Question: I cant seem to properly position my layouts the way I want them to be.
What my layout looks like is like this:
'''
LinearLayout
LinearLayout
ListView
LinearLayout
TextView
TextView
TextView
Button
'''

Any thoughts on this please as to what Layouts i will use?
Help will be appreciated
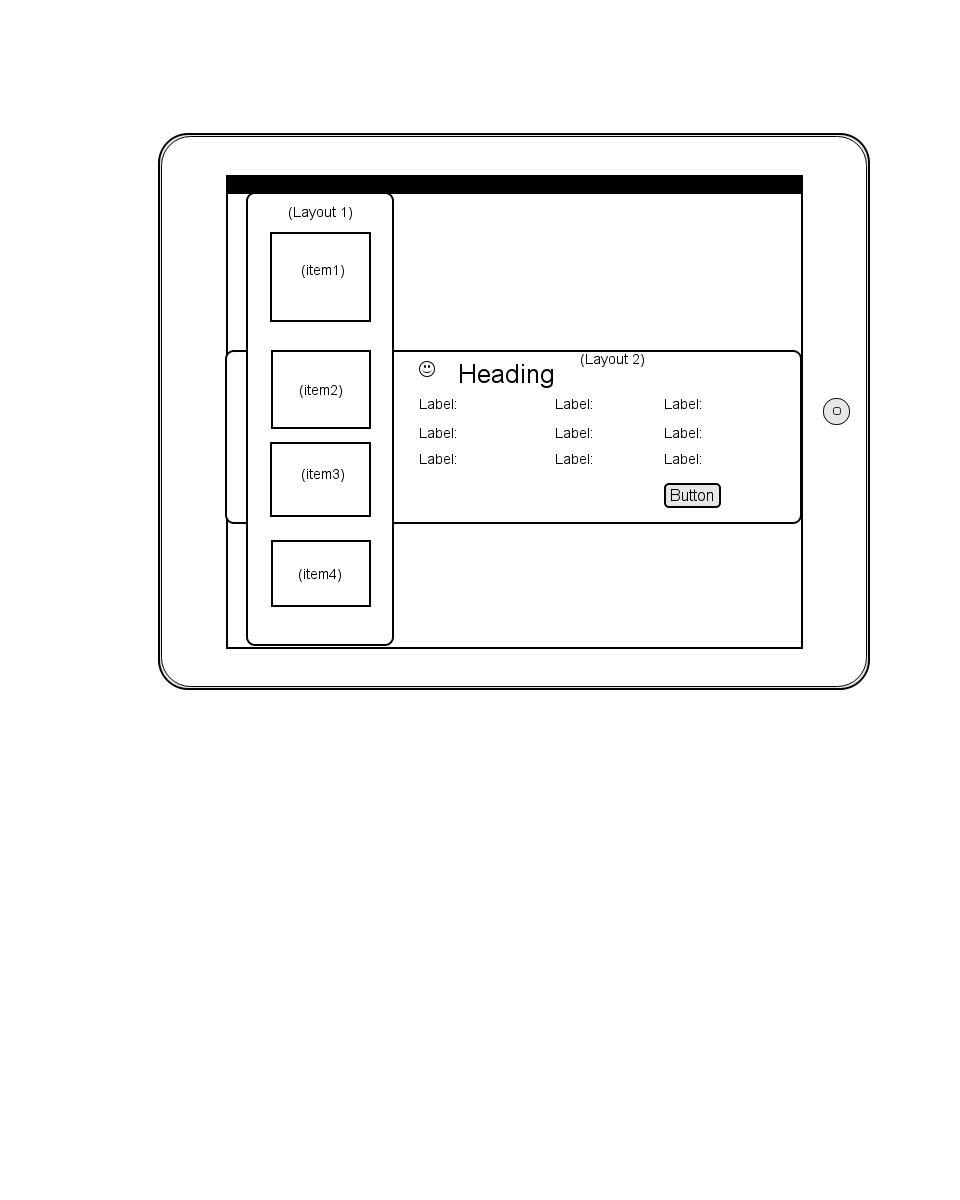
Answer: try this
'''
<?xml version="1.0" encoding="utf-8"?>
<RelativeLayout xmlns:android="http://schemas.android.com/apk/res/android"
android:id="@+id/homeTableLayout"
android:layout_width="fill_parent"
android:layout_height="fill_parent"
android:orientation="horizontal"
>
<LinearLayout
android:layout_centerInParent="true"
android:layout_width="fill_parent"
android:layout_height="100dip"
android:background="@android:color/holo_blue_dark"
>
<!-- arrange your lables and button here -->
</LinearLayout>
<LinearLayout
android:layout_width="100dip"
android:layout_height="fill_parent"
android:background="@android:color/holo_purple"
android:layout_marginLeft="20dip"
>
<ListView
android:layout_width="fill_parent"
android:layout_height="fill_parent"
></ListView>
</LinearLayout>
</RelativeLayout>
'''
look the wireframe below . you can set corner-radius and add controls in it.